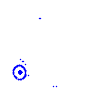
Particle: kaon